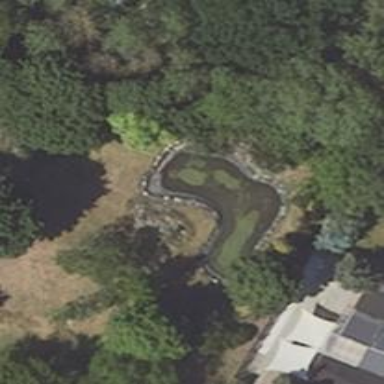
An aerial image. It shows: Pond surrounded by natural water.